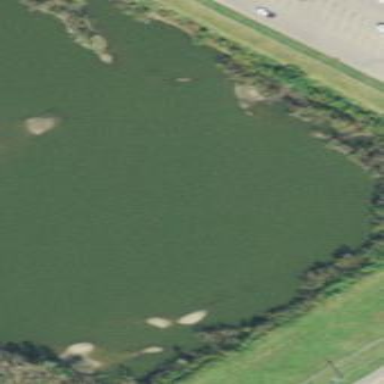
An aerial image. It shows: Serene pond surrounded by nature.